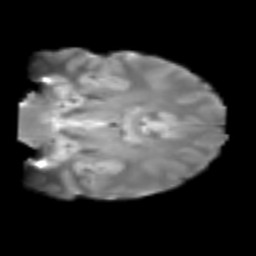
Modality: T2w
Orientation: coronal
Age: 21
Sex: male
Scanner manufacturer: siemens
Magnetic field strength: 3 T
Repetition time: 2.3 s
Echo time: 0.085 s